Question: I was reading the iOS 8 series from RayWenderlich.com website.
I came to the localization and internationalization. Read every single bit of it but I could not succeed on localizing images. (I did localized strings with no errors :) )
Here is what I have done:
1- Created a project of Single View Application
2- Placed an UIImageView on the Sotryboard by drag and drop.
3- Added my image to my project (back.png).
4- Assigned my UIImageView to that image (back.png).
Now is the steps for localization:
1- Go to project navigator and select the project.
2- Under localization, "Use Base Internationalization" us checked by default.
3- I added Arabic language.
4- Localized Storyboard files and its .strings and my image (back.png)
I have two image files English and Arabic versions. Each file on its respective folder. See screenshot.

When I run my app on the simulator which has Arabic language installed and selected. My imageView still displays the English version of the image.
I tried to use ar_SA (Arabic, Saudi Arabia) but still same issue. My image is displayed in English.
I have my simulator reset, and I have deleted derived files form library/dev.../xcode... But my app does not care about the Arabic version of the image.
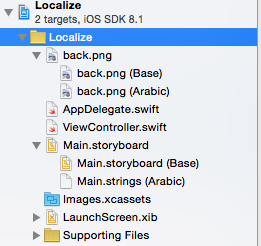
Answer: if you want to localize app according to system language it is not happen in iOS 8 because it is a bug.
you can be sure from this point by trying to run the code in the following link.
<URL>
change simulator language to arabic in
iphone5s (7.0) then run app you will see the arabic image.
iphone5s (8.1) then run app you will see the english image.
I advice you to localize app according to app language not the system language.